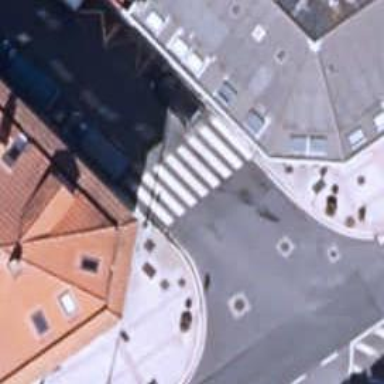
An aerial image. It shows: Marked crossing with traffic-calming table.